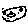
Label: bird